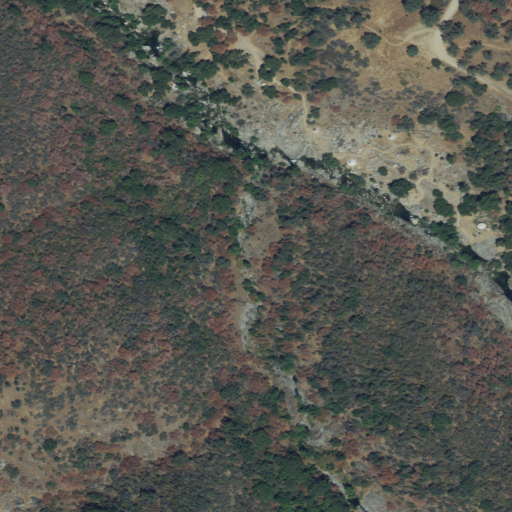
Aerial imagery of valley in California named Devils Canyon containing shrub, evergreen forest, mixed forest, grassland, and deciduous forest